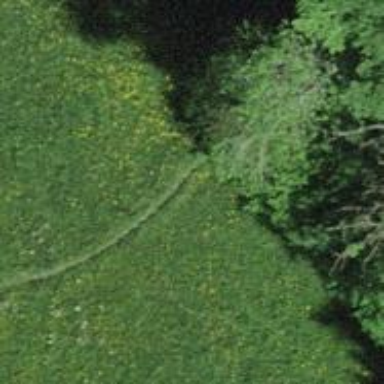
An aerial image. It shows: Path.